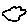
Label: cloud